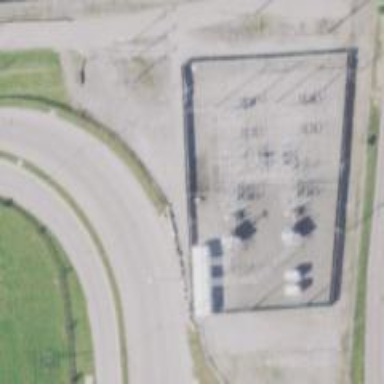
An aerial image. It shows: Switch used for power control.